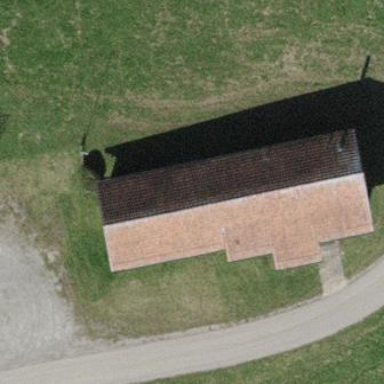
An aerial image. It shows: Building used for shooting sports.